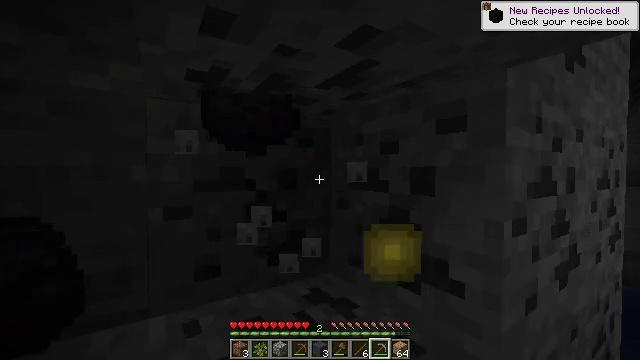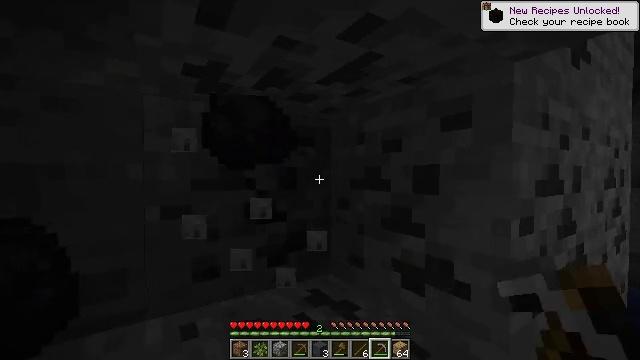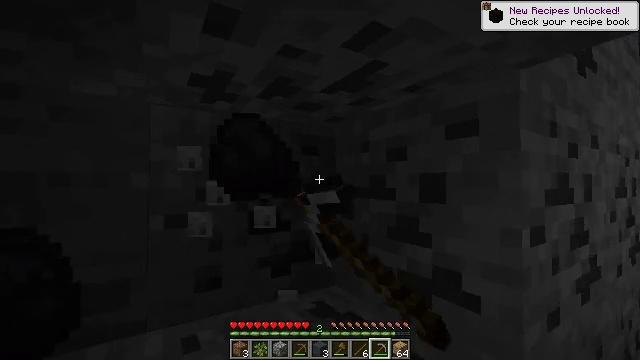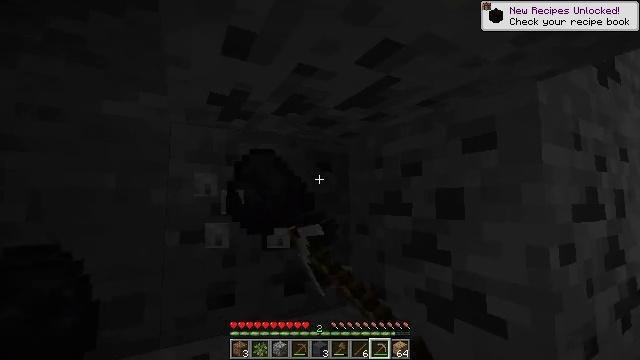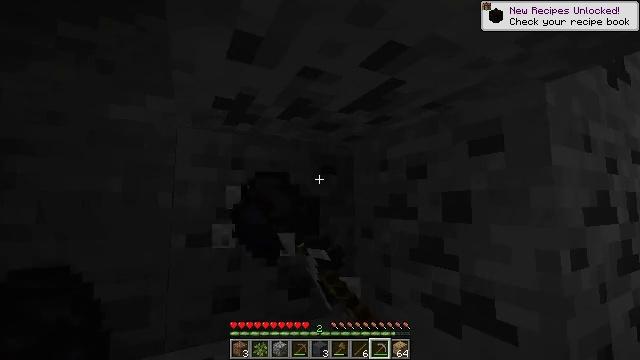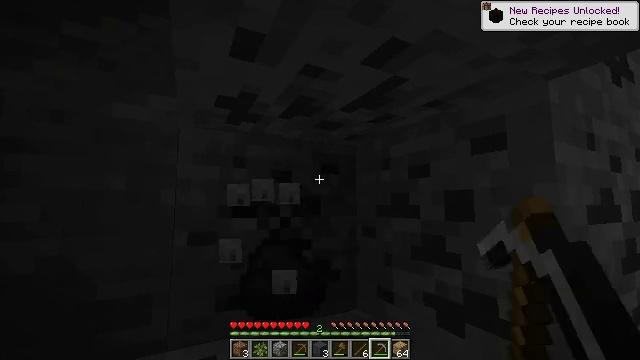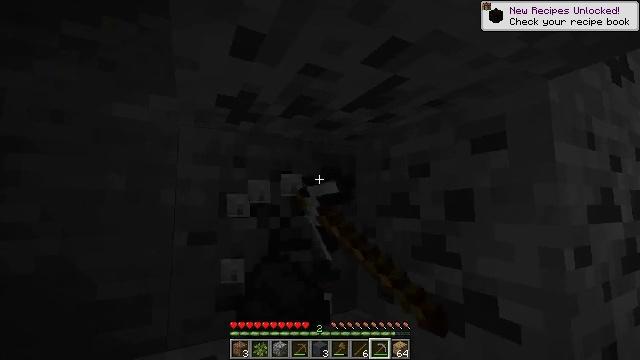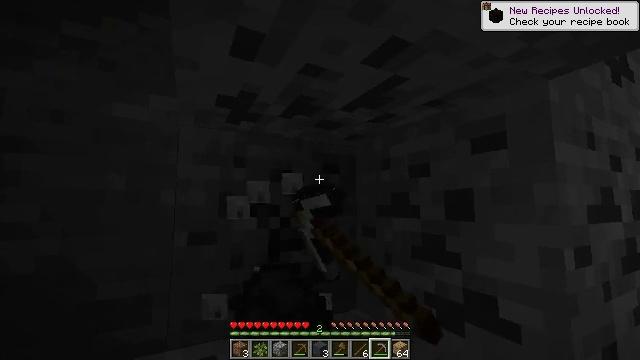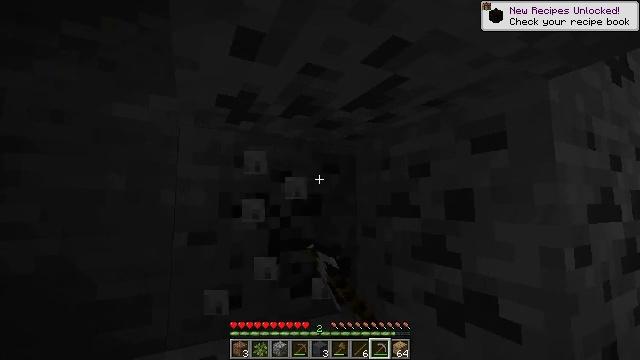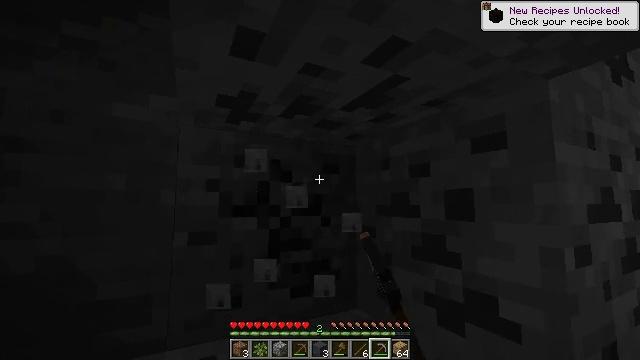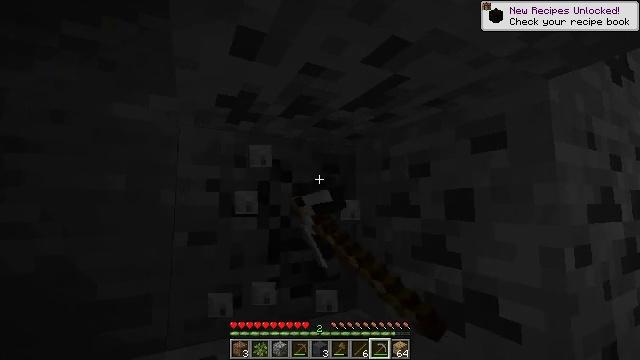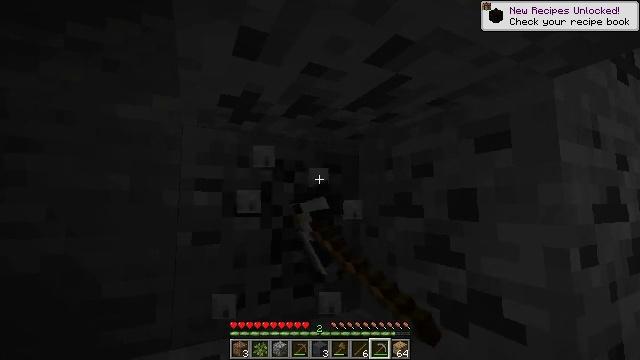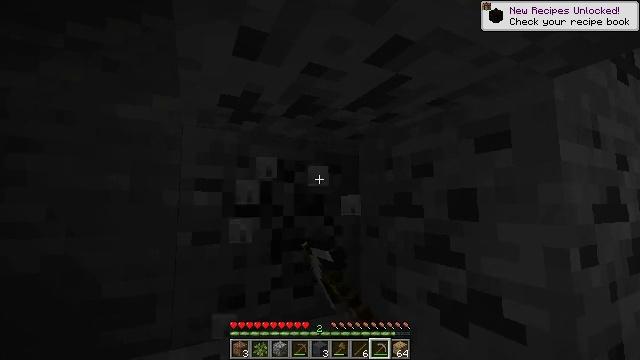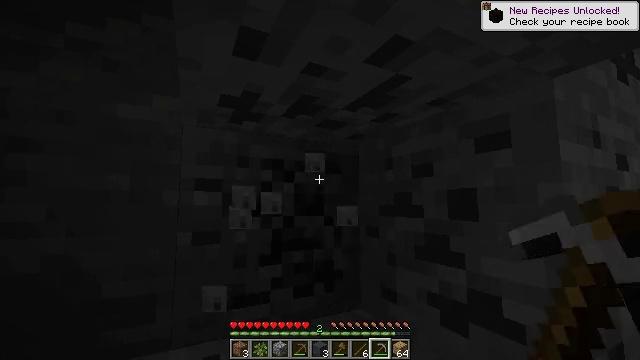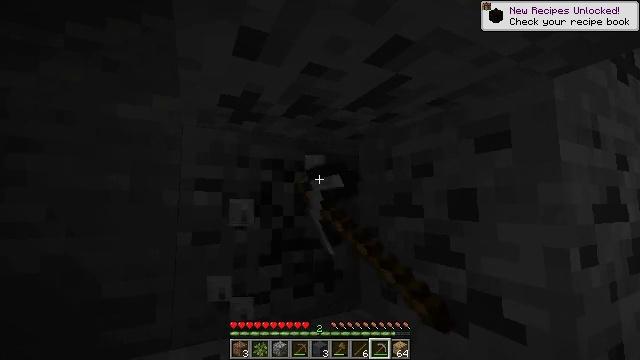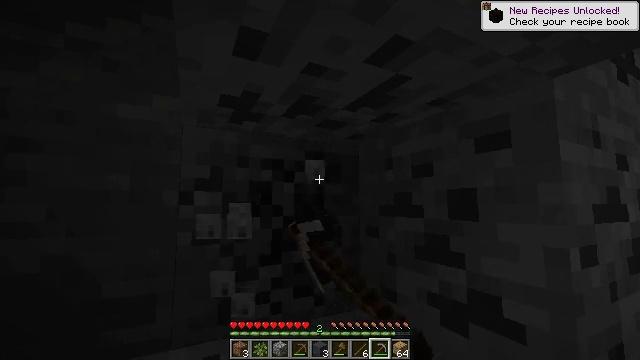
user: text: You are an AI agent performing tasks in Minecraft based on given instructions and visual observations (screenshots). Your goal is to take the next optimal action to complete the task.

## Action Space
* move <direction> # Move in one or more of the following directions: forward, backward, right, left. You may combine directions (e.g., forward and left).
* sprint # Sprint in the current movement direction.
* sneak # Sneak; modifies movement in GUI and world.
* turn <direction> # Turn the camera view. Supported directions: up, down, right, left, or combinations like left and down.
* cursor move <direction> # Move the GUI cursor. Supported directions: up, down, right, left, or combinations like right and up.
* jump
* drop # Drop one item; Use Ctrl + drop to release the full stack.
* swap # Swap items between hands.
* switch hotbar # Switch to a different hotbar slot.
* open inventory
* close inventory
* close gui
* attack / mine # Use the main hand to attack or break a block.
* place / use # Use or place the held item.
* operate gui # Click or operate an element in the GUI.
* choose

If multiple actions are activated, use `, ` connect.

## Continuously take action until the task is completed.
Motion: motion action
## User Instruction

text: Break the coal ore to collect coal.
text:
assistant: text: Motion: attack / mine
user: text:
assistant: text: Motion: turn up, attack / mine
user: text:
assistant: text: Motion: turn left and up, attack / mine
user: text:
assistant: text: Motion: turn left, attack / mine
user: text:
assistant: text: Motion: attack / mine
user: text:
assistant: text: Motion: attack / mine
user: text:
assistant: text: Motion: attack / mine
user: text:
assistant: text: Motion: attack / mine
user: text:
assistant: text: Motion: attack / mine
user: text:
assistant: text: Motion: attack / mine
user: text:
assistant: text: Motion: attack / mine
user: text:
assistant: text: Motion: attack / mine
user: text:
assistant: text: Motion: attack / mine
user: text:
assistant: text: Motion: attack / mine
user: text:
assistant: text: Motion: attack / mine
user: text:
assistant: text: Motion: attack / mine
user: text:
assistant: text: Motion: attack / mine
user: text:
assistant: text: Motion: attack / mine
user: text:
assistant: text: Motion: attack / mine
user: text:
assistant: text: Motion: attack / mine
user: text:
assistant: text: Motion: attack / mine
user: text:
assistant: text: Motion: attack / mine
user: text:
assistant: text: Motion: attack / mine
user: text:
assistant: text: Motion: attack / mine
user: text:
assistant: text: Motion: attack / mine
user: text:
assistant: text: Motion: attack / mine
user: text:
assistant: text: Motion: turn up, attack / mine
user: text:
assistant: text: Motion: turn up, attack / mine
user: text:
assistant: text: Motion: turn right and up, attack / mine
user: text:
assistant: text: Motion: turn right and up, attack / mine